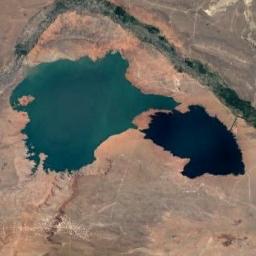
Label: lake